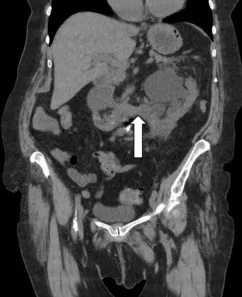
Coronal. Views showed an HSK (white arrows). . HSK: Horseshoe kidney.
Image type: radiology (ct)